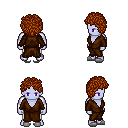
a pixel art fantasy rpg character, male body template, dark elf, purple skin, brown robe, white pants, brunette curly afro hairstyle, white slippers, four views (front, back, left, right), 2x2 character sprite sheet, small pixel art, hard edges, no anti-aliasing